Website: lowes
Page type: customer-info-address
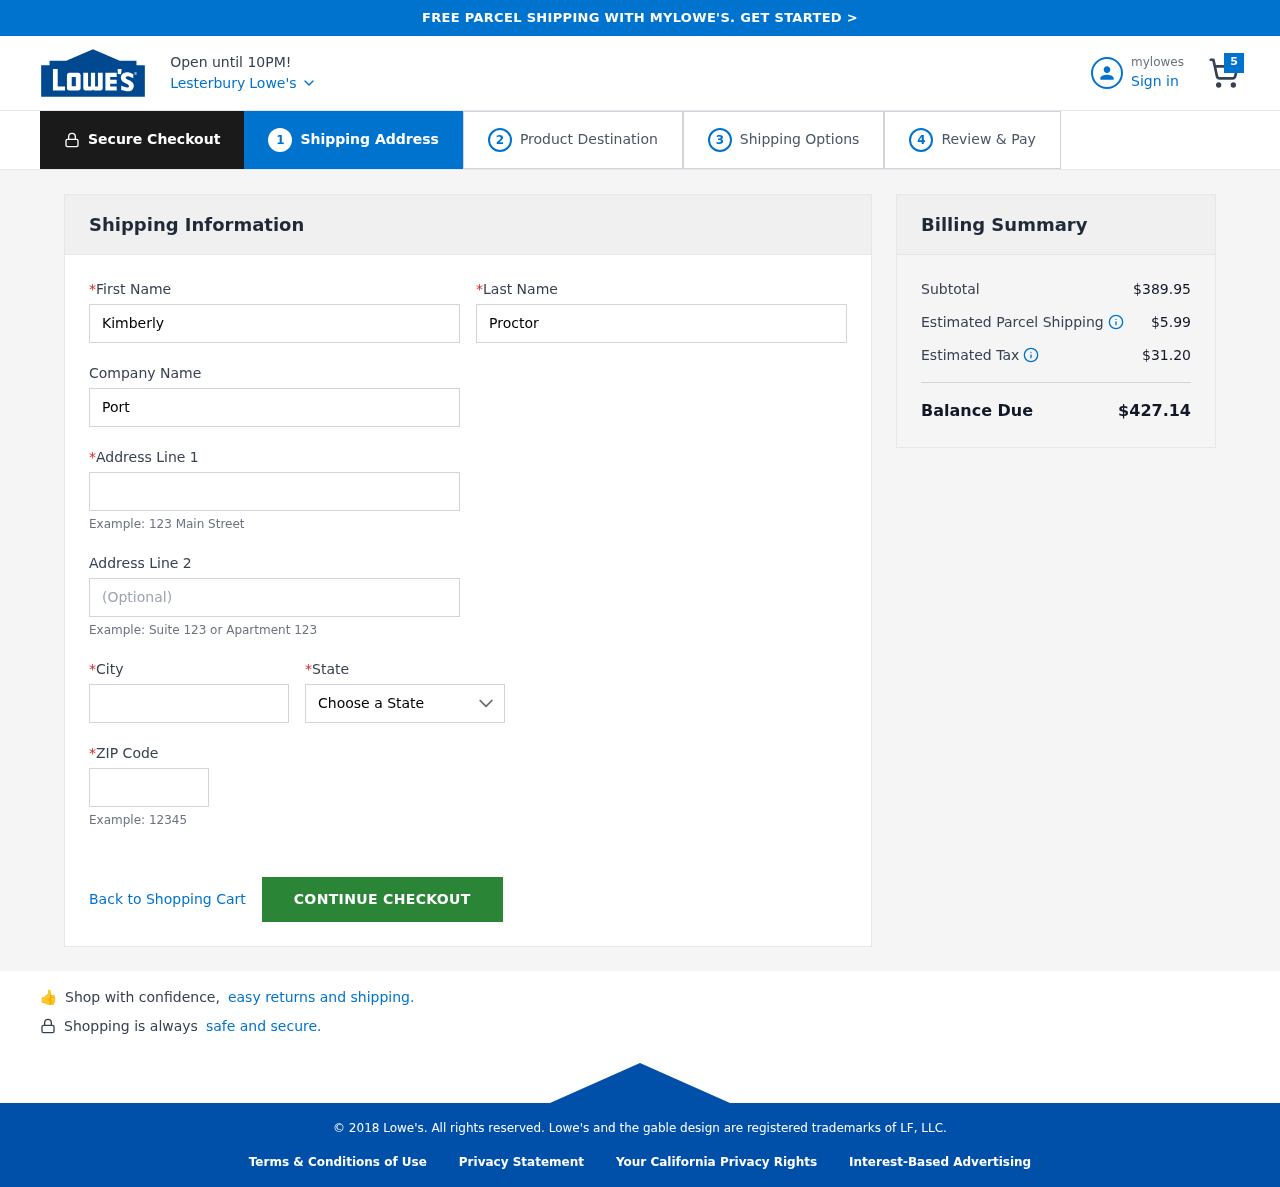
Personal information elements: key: PII_CITY
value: Lesterbury
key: PII_COMPANY
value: Porter Ltd
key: PII_FIRSTNAME
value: Kimberly
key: PII_LASTNAME
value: Proctor
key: PII_POSTCODE
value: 99665
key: PII_STATE
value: Rhode Island
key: PII_STREET
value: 669 Murphy Mall
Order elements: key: ORDER_NUM_ITEMS
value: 5
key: ORDER_SUBTOTAL
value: $389.95
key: ORDER_SHIPPING_COST
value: $5.99
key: ORDER_TAX
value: $31.20
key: ORDER_TOTAL
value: $427.14